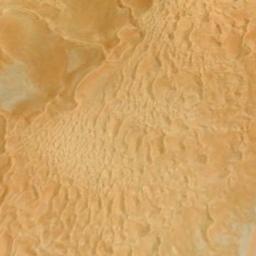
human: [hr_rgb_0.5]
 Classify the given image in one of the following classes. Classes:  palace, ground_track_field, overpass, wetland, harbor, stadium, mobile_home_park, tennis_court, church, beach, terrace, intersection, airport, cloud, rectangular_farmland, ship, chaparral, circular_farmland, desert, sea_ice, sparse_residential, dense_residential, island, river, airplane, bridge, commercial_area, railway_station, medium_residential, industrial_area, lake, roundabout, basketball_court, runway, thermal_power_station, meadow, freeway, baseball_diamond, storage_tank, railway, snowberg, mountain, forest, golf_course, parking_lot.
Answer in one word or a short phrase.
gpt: desert